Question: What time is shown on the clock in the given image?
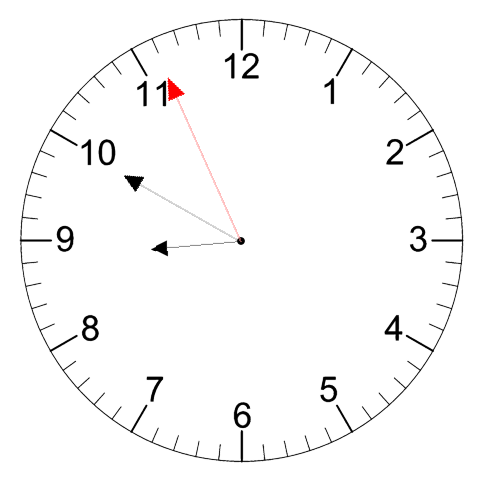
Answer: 08:49:56